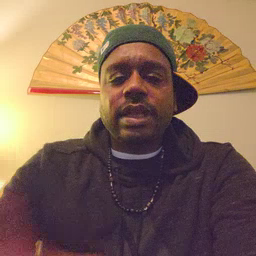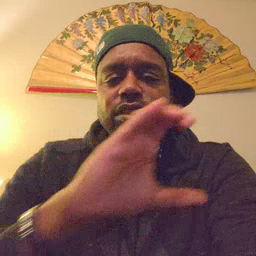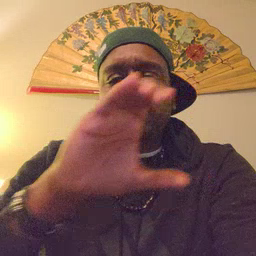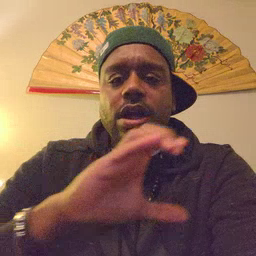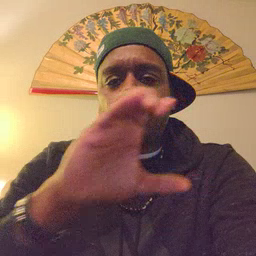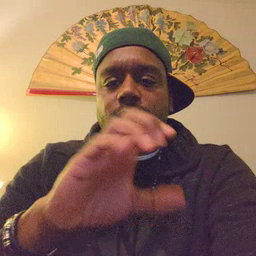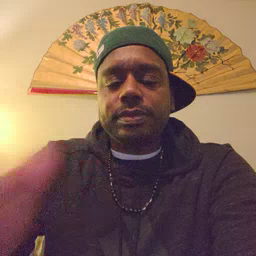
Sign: chocolate